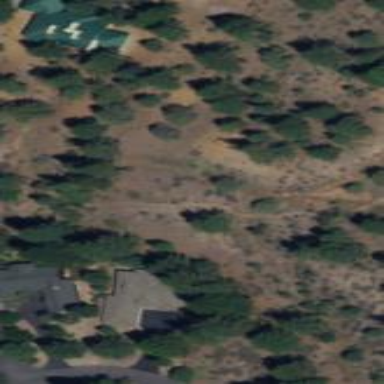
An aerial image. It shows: Evergreen needle-leaved woodland.